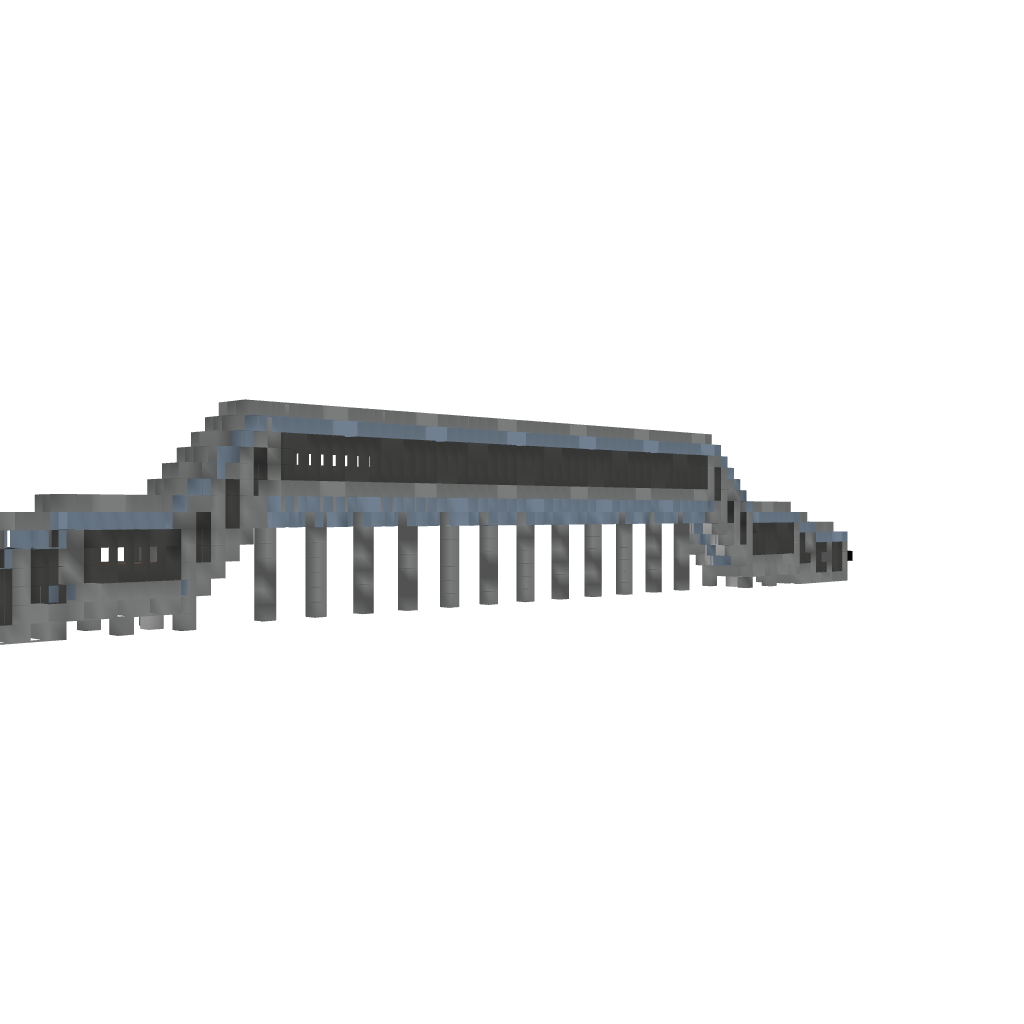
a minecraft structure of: Advanced Minecart Bridge #1